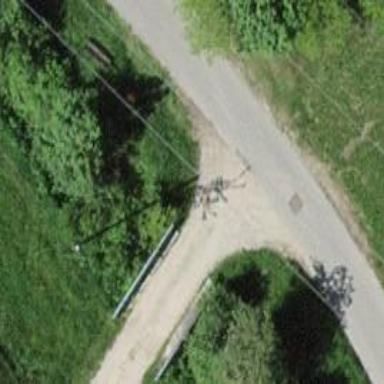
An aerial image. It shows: Gravel track road.